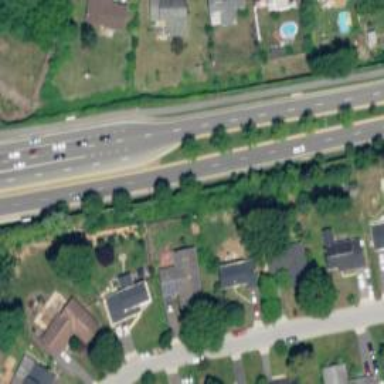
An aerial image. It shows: Primary highway.